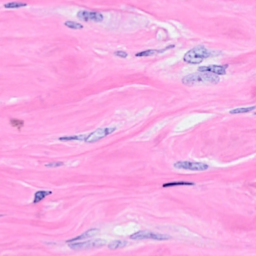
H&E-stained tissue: Breast